The image folds the raw vibration samples of a bearing signal into a 2-D grayscale square (signal-to-image encoding). Based on the visible evidence, which condition applies: normal, inner_race, outer_race, ball?
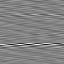
Answer: inner_race